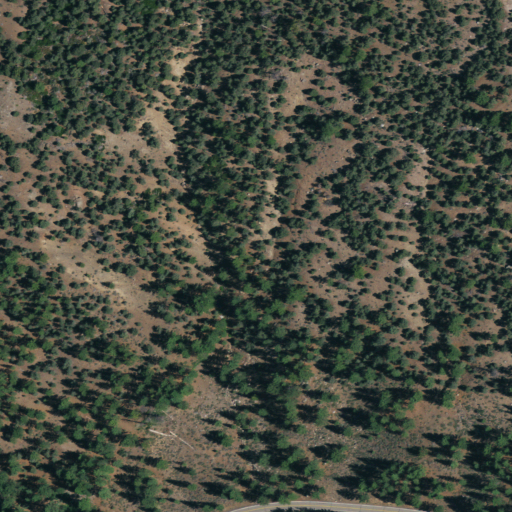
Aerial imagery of canyon in California named Thornburg Canyon containing shrub, evergreen forest, and grassland